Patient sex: M
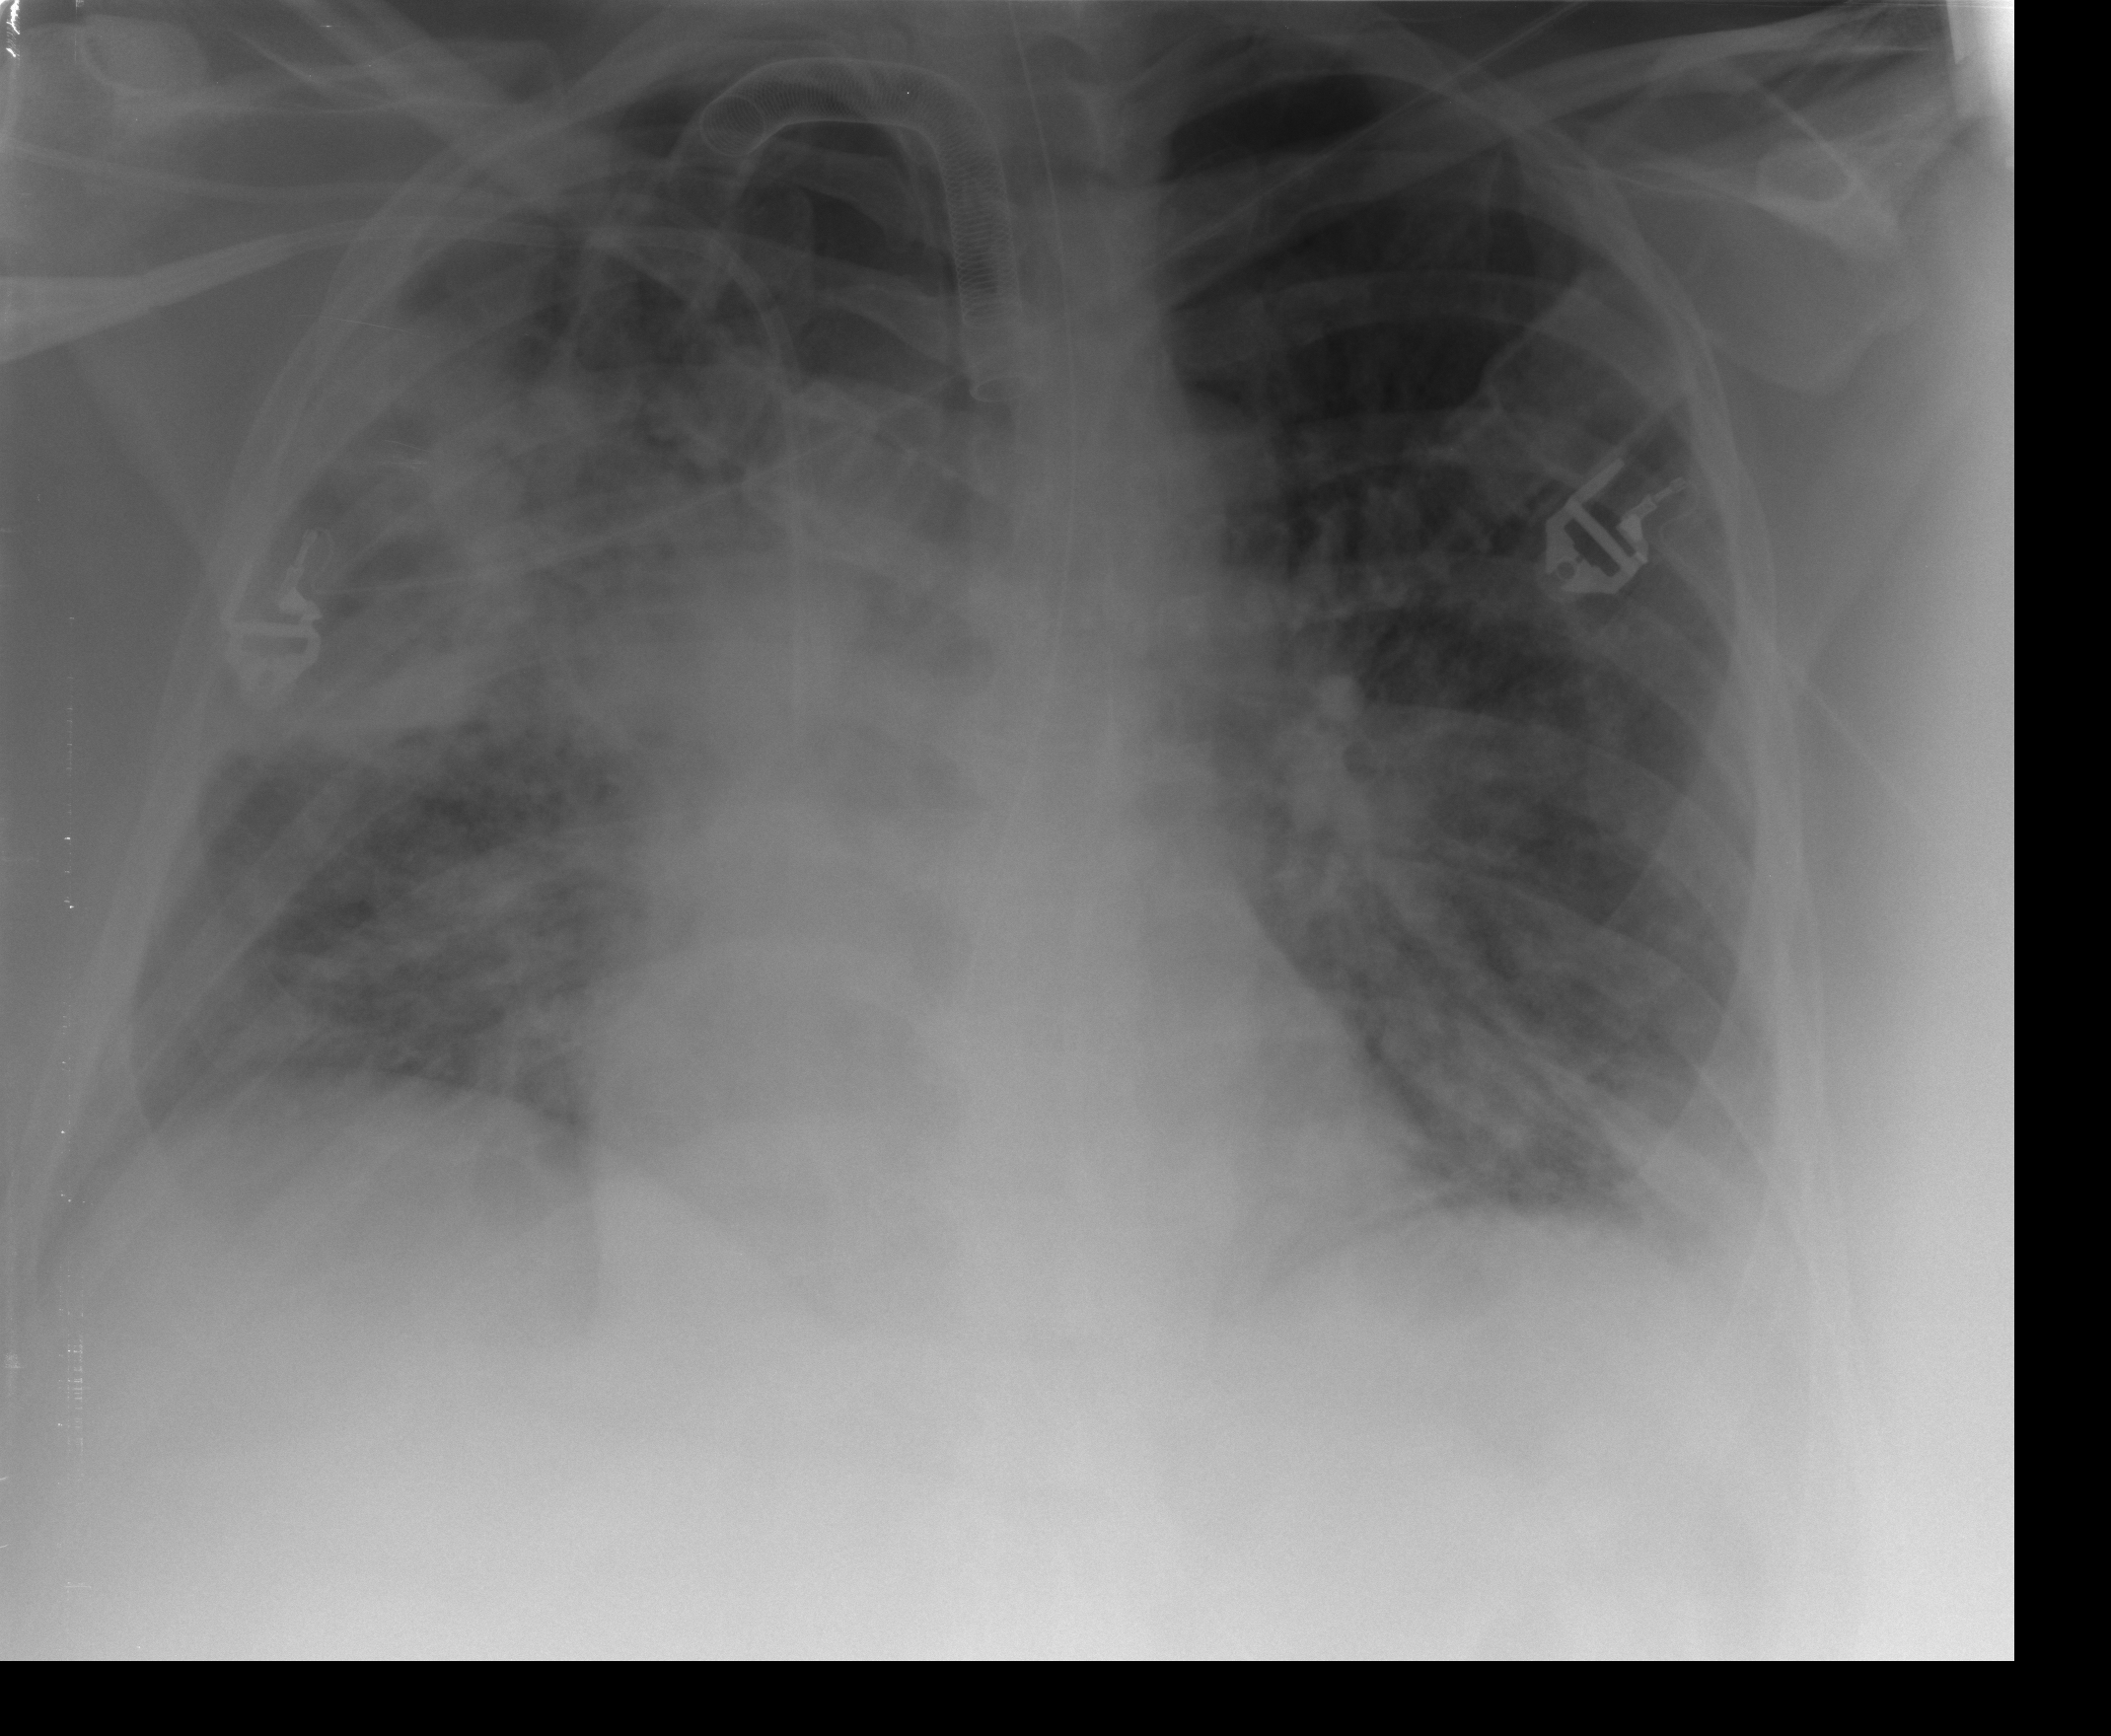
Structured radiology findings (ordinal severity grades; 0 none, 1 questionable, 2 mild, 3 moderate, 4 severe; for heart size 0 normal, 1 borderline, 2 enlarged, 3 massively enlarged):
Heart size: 1
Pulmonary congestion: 3
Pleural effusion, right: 2
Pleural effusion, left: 2
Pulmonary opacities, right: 4
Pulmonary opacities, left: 3
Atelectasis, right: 3
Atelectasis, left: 3